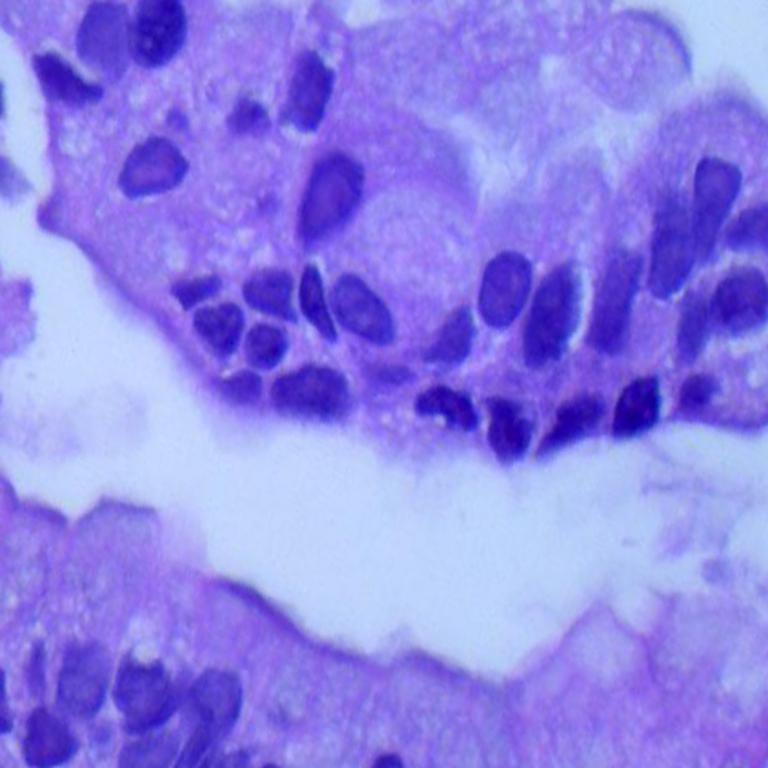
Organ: lung
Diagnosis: adenocarcinomas